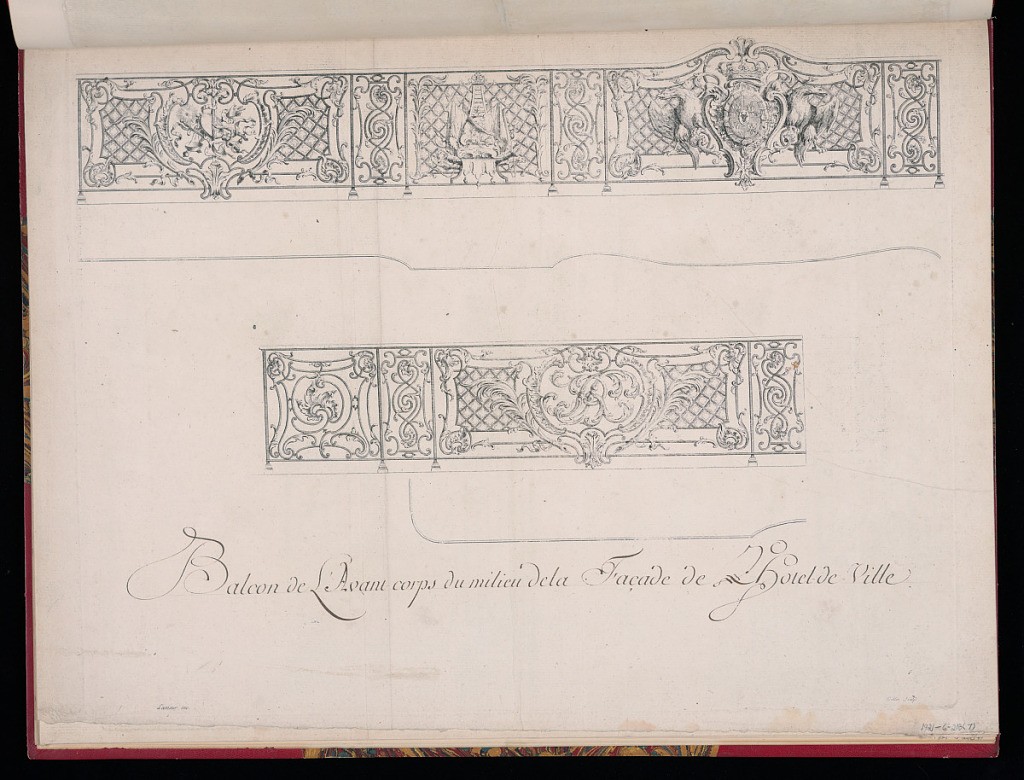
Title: Balcon de L'Avant corps du milieu de la Façade de L'hotel de Ville
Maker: Jean Lamour, French, 1698–1771
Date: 1767
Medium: Etching on laid paper
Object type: Bound print
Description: Designs of two ironwork balconies in the Place Royale, Nancy. At the center of each partition is a coat of arms, monogram, trophy, or scrolling acanthus leaf or rocaille form. The plate is similar to 1921-6-218-6, although it has different lettering and is missing the bottom balcony. The plate is signed and numbered.